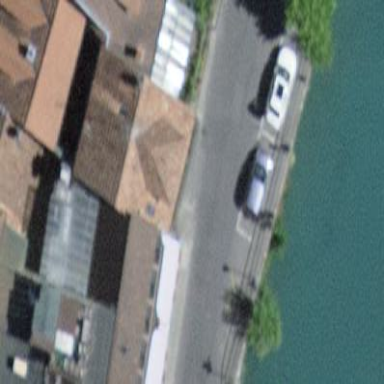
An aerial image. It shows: Building that functions as driving school.